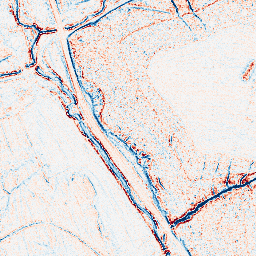
Category: edge_preserving
Decomposition family: anisotropic_diffusion
Decomposition parameters: iterations: 10
kappa: 100
gamma: 0.05
Upsampling method: sinc_hamming
Upsampling parameters: scale: 4
kernel_size: 8
Upsampling scale: 4